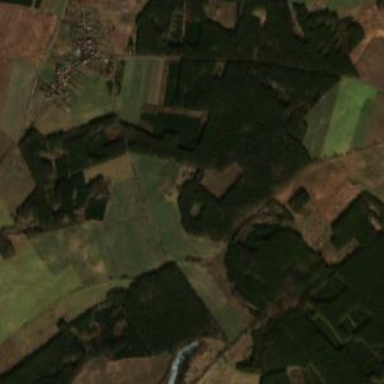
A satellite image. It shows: Forest area.